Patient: sex M, age 37
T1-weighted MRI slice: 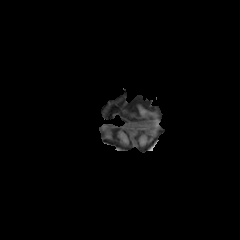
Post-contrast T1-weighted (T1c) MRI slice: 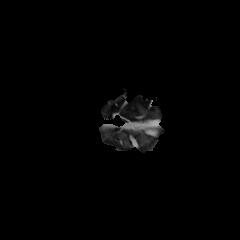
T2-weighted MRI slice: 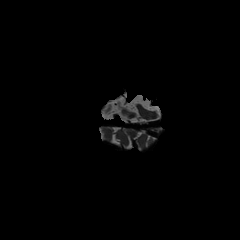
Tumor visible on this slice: no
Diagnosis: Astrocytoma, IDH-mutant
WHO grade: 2